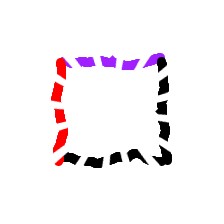
Shape: square